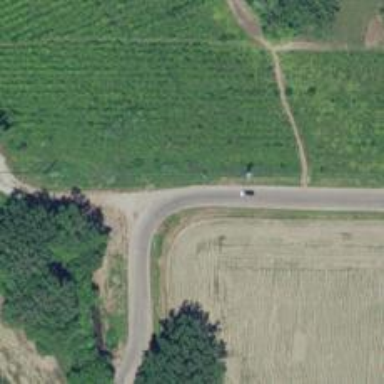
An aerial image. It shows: Unclassified road.